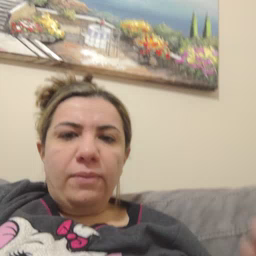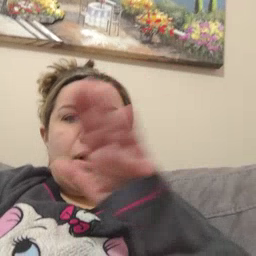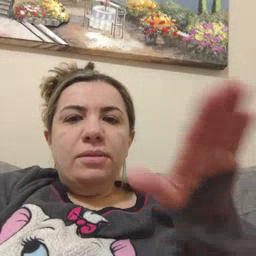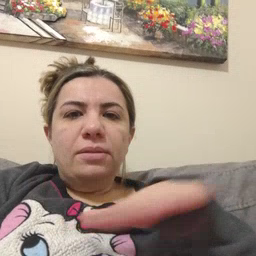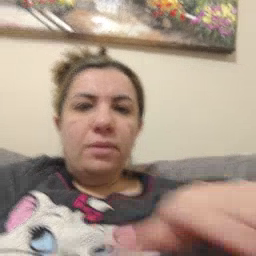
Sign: clean